A scalogram of one vibration snapshot from a rotating bearing is shown, computed with a continuous wavelet transform. Determine the bearing's health state. Answer with exactly one of: normal, inner_race, outer_race, ball.
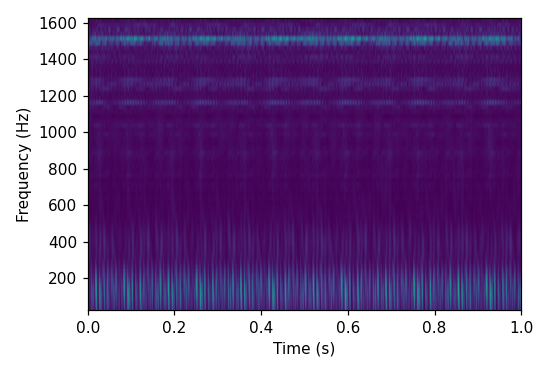
Answer: outer_race